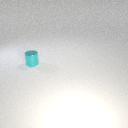
small cyan metal cylinder